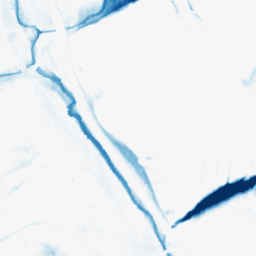
Category: morphological
Decomposition family: morphological_ellipse
Decomposition parameters: operation: closing
width: 30
height: 10
Upsampling method: bilinear
Upsampling parameters: scale: 8
Upsampling scale: 8